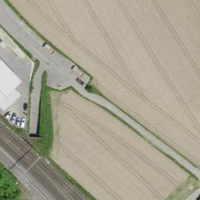
EUNIS habitat code: 25
Species observed at this site:
Echium vulgare
Centaurea scabiosa